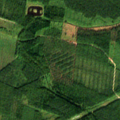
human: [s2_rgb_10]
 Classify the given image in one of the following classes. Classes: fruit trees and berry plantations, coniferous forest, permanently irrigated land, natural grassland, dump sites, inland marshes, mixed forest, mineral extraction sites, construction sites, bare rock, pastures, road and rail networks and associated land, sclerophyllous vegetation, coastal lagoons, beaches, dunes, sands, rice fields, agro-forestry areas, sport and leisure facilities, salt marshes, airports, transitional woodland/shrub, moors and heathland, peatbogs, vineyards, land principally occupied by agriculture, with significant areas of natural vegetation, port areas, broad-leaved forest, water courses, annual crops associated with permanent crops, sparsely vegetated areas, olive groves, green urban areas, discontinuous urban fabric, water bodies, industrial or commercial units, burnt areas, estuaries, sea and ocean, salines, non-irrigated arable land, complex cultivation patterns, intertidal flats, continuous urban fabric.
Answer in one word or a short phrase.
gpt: broad-leaved forest, mixed forest, transitional woodland/shrub